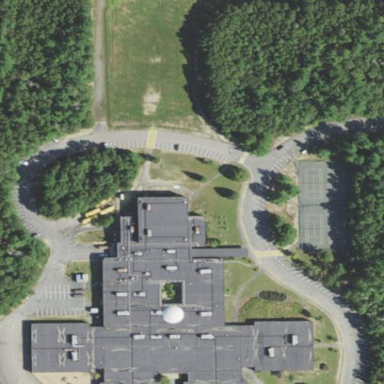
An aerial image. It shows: School.